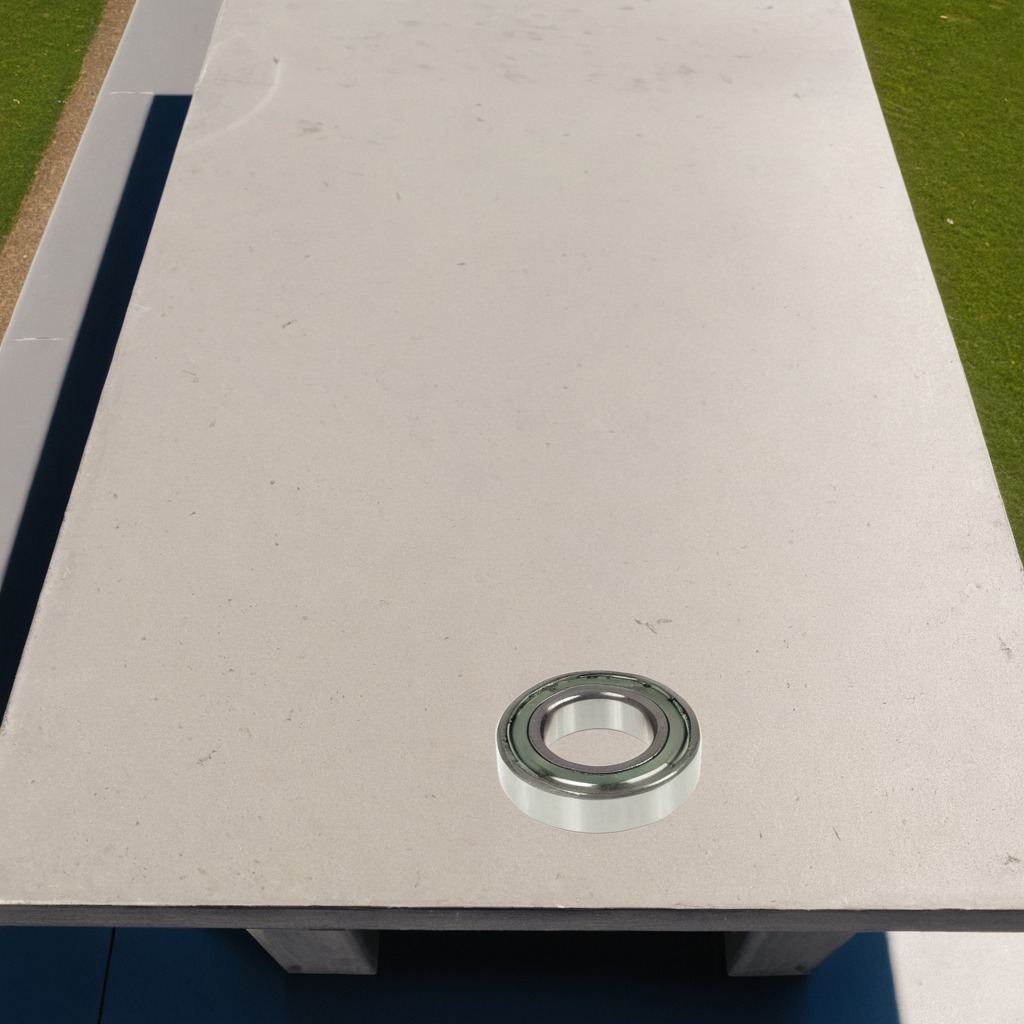
A metal ball bearing is lying on the concrete workbench.